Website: lowes
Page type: order-tracking
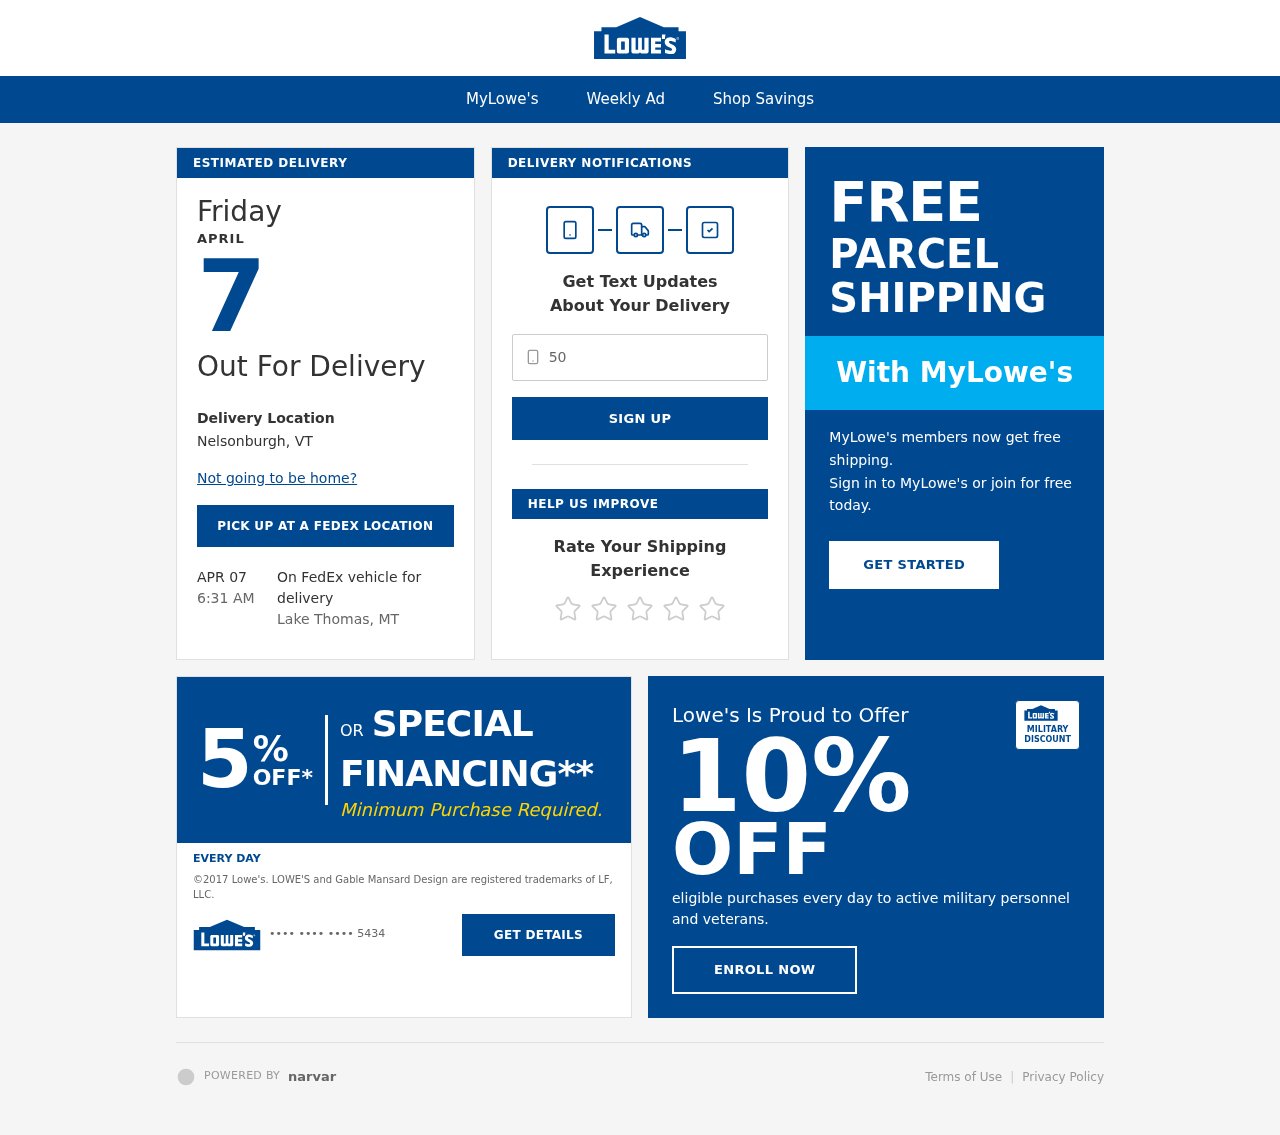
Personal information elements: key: PII_CARD_LAST4
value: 5434
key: PII_PHONE
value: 5002689470
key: PII_CITY_STATE
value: Nelsonburgh, VT
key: PII_CITY_STATE2
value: Lake Thomas, MT
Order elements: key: ORDER_DELIVERY_DATE
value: APRIL
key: ORDER_DELIVERY_DATE
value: APR 07
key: ORDER_DELIVERY_DATE
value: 6:31 AM
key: ORDER_DELIVERY_DATE
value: Friday
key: ORDER_DELIVERY_DATE
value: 7